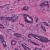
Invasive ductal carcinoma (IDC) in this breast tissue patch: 1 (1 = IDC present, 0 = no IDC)